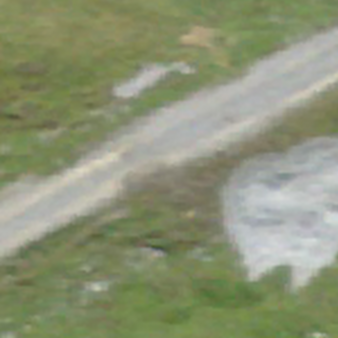
Label: other